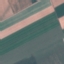
Land use / land cover class: AnnualCrop